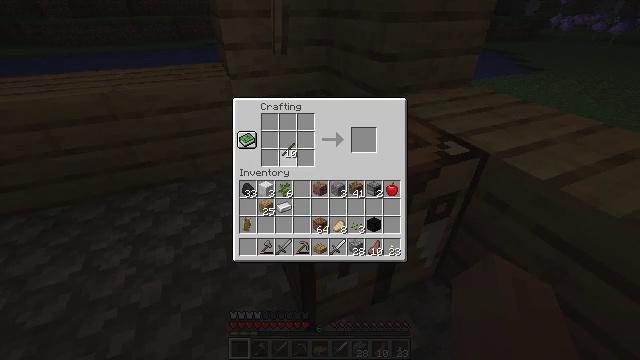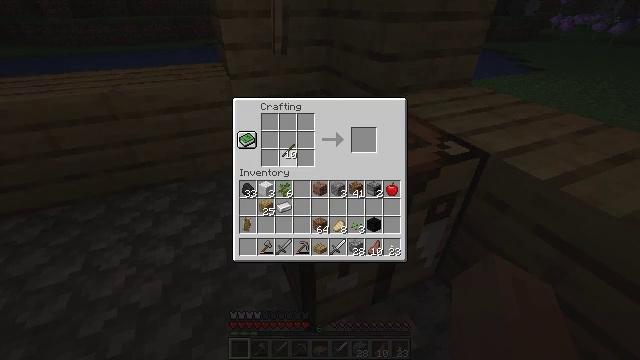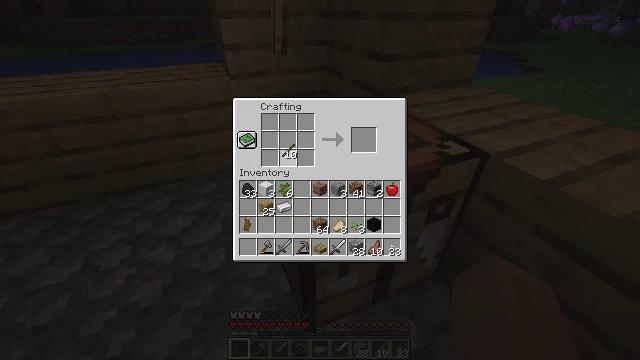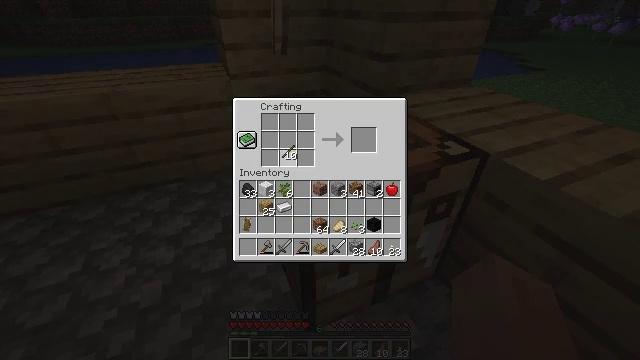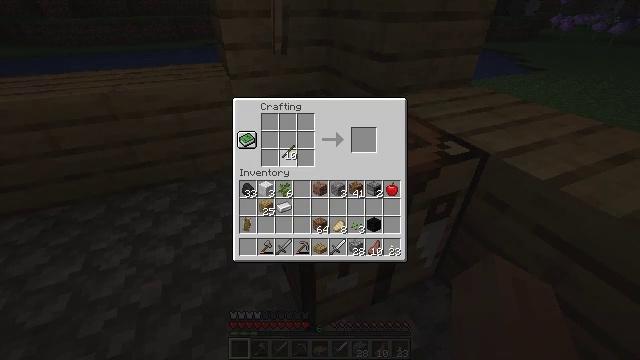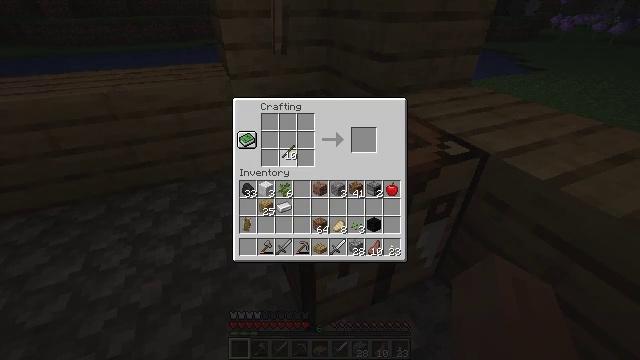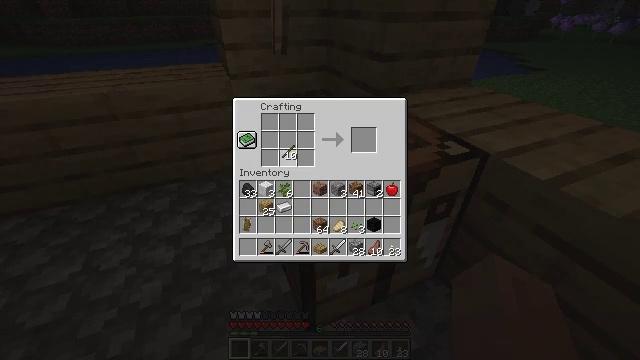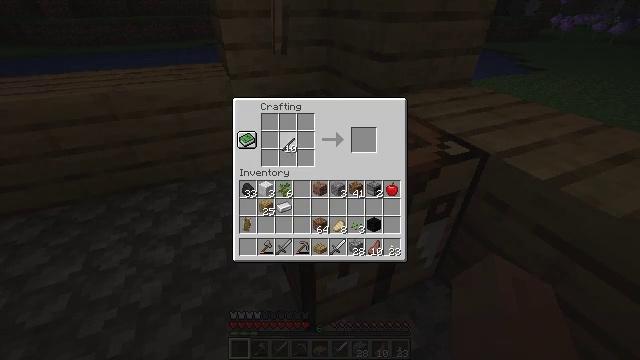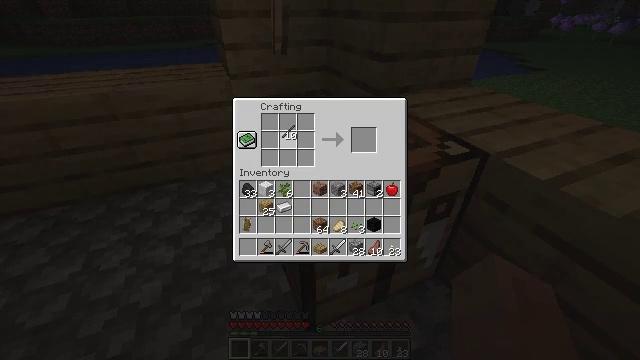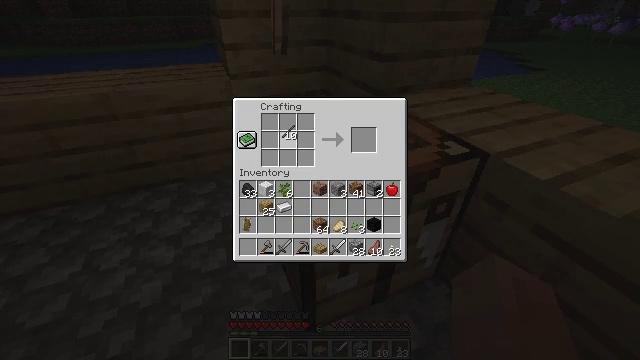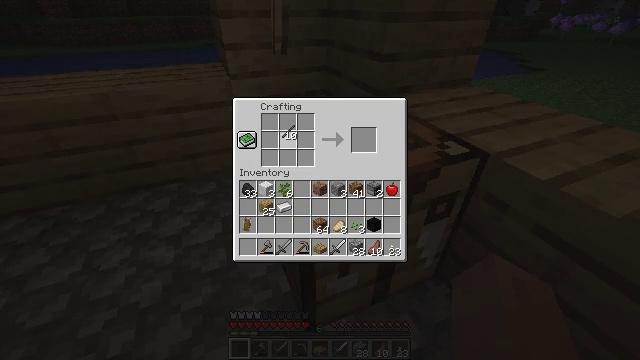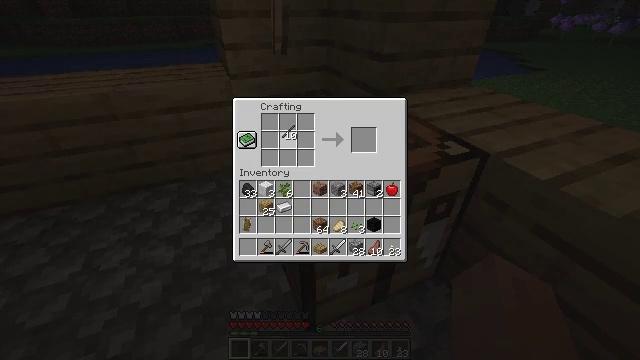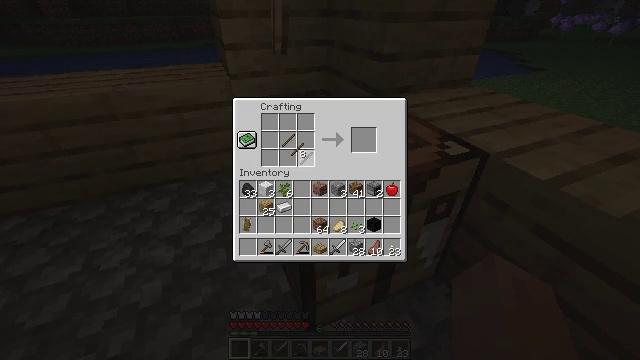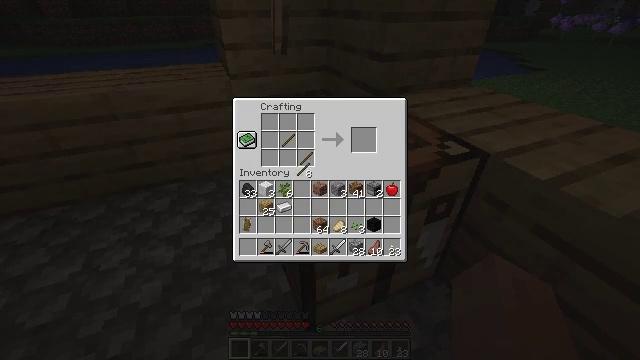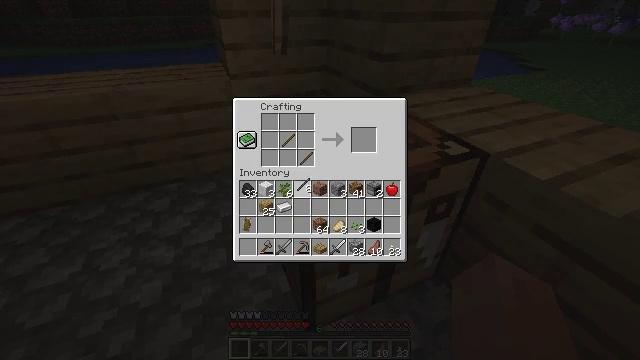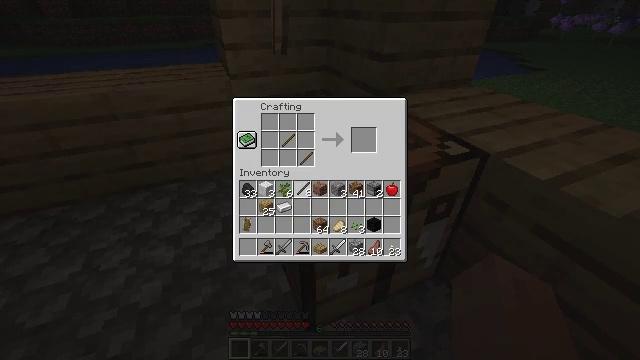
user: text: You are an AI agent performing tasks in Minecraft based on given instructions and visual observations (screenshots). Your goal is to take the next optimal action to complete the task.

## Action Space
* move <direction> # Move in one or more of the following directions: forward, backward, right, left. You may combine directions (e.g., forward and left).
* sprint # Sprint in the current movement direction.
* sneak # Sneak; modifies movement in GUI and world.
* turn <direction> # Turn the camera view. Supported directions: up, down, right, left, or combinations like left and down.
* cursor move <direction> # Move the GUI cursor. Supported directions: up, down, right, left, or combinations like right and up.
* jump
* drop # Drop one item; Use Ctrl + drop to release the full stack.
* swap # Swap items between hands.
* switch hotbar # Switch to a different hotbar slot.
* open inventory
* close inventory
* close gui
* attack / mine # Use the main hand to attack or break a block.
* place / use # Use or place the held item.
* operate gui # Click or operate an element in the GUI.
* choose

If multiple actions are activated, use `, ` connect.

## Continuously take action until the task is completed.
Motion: motion action
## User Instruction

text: Create an iron shovel on the crafting table.
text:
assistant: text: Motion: no_op
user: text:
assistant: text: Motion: no_op
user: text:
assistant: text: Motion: no_op
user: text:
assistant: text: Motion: no_op
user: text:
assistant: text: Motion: choose
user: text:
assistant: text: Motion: choose
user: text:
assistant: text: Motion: cursor move up, choose
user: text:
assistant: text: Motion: cursor move up, choose
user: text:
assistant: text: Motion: choose
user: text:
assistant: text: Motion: choose
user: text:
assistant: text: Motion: choose
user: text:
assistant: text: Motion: cursor move right and down
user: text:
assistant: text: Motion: cursor move down
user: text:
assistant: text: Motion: cursor move down
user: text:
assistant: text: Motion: no_op
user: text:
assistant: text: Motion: no_op
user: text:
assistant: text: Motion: no_op
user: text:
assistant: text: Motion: cursor move up
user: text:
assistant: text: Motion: cursor move left and up
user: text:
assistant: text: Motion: no_op
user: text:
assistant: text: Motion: no_op
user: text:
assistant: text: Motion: no_op
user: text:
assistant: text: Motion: no_op
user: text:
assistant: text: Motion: choose
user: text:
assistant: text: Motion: choose
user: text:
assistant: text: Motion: choose
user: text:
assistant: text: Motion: no_op
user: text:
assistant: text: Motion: no_op
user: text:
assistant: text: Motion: no_op
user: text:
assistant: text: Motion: no_op